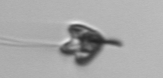
Label: Pyramimonas_longicauda